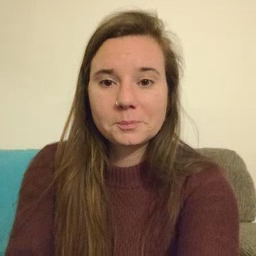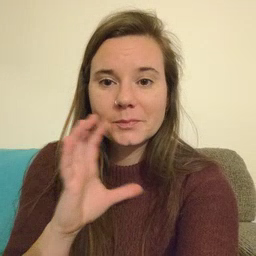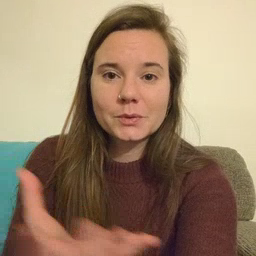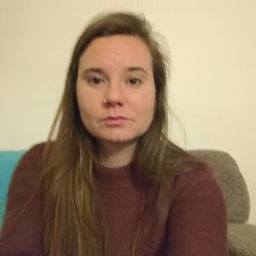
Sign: balloon